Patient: sex M, age 78
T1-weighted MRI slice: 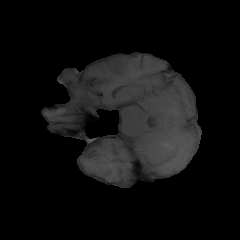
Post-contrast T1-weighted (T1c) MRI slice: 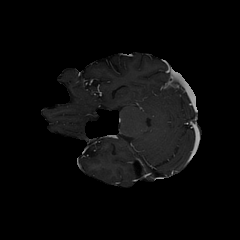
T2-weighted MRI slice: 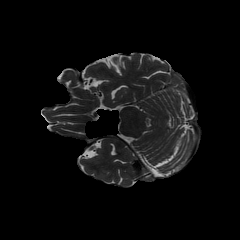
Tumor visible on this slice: no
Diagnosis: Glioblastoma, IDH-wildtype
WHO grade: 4